Question: I got into some trouble with EntityFramework and the following datamodel (see simplified diagram).

The Matter object can be thinked as the "main container". There are Bill and BillRecord. There is a one-to-many association from Bill to BillRecord. Precisely, a Bill can reference many BillRecord (possibly 0) and a BillRecord can be referenced to at most one bill.
1) I want to be able to delete a BillRecord but it should not delete the Bill, if there is an association (that is why I did not set a OnCascadeDelete For Bill on BillRecords entity). Similarly, if I delete a Bill I do not want to delete the BillRecord that may be associated with.
2) However, when I delete a Matter I want everything to disappear: the Matter, Bill and BillRecords.
With the following code, I manage to have 1) right and 2) works if there is no BillRecord associated to a Bill, if there is one I get the following error.
'''
System.Data.SqlServerCe.SqlCeException: The primary key value cannot be deleted because references to this key still exist. [ Foreign key constraint name = FK_dbo.BillRecordDboes_dbo.BillDboes_BillId ]
'''
Here is my entities and my logic for OnModelCreating
'''
protected override void OnModelCreating(DbModelBuilder modelBuilder)
{
modelBuilder.Entity<MatterDbo>().HasMany<BillRecordDbo>(s => s.BillRecordDbos)
.WithRequired(s => s.Matter).HasForeignKey(s => s.MatterId).WillCascadeOnDelete(true);
modelBuilder.Entity<MatterDbo>().HasMany<BillDbo>(s => s.BillDbos)
.WithRequired(s => s.Matter).HasForeignKey(s => s.MatterId).WillCascadeOnDelete(true);
}
public class MatterDbo
{
public MatterDbo()
{
BillDbos = new List<BillDbo>();
BillRecordDbos = new List<BillRecordDbo>();
}
public Guid Id { get; set; }
public virtual List<BillDbo> BillDbos { get; set; }
public virtual List<BillRecordDbo> BillRecordDbos { get; set; }
}
public class BillRecordDbo
{
public Guid Id { get; set; }
public Guid MatterId { get; set; }
public virtual MatterDbo Matter { get; set; }
public Guid? BillId { get; set; }
public virtual BillDbo Bill { get; set; }
}
public class BillDbo
{
public BillDbo()
{
BilledRecords = new List<BillRecordDbo>();
}
public Guid Id { get; set; }
public virtual List<BillRecordDbo> BilledRecords { get; set; }
public Guid MatterId { get; set; }
public virtual MatterDbo Matter { get; set; }
}
'''
Of course, when deleting a Matter I could check and remove all the associations of Bill and BillRecords manually but I think it would be a wrong usage of EF.
I am using EntityFramework 6.0 and SQL CE targetting .NET 4.0
Thank you very much.
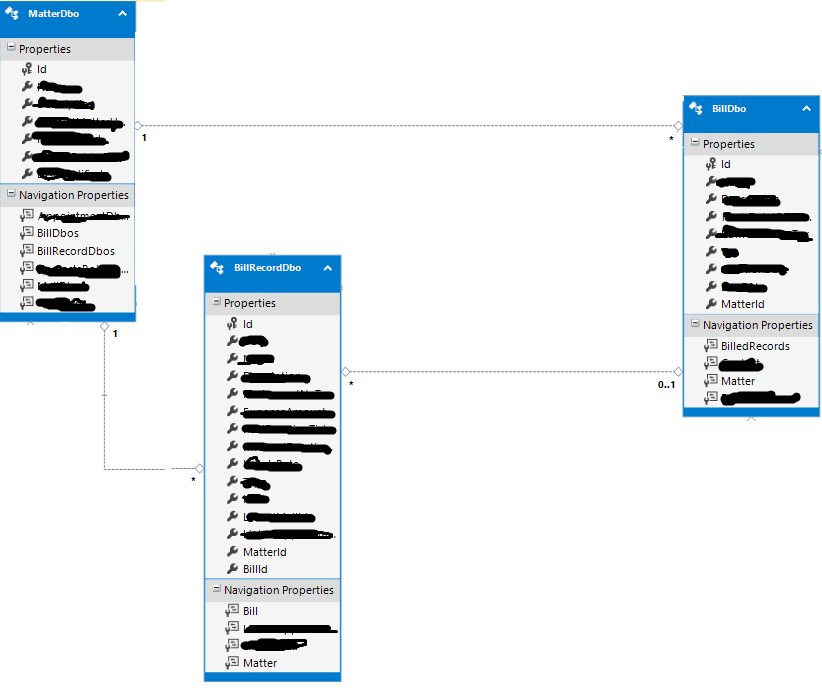
Answer: If you really need BillRecord to remain in the database if its parent, Bill entity, is deleted, then you have to set the parent property to null before deleting the parent. However, having a nullable FK in the database is often a sign there might be a better db design solution.